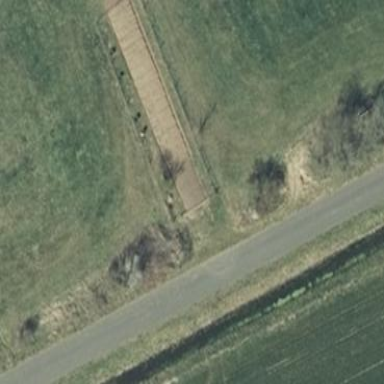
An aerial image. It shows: Fence surrounding allotments.